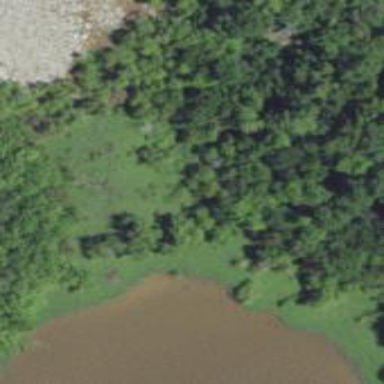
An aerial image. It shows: Wetland area.